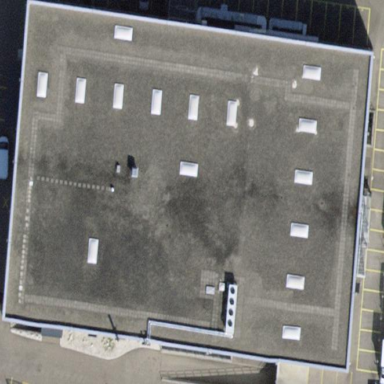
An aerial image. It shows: Commercial building.